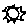
Label: sun